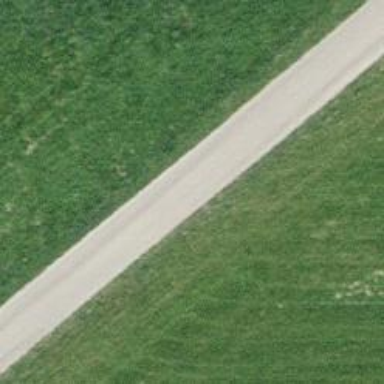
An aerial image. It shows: Service road with paved surface.